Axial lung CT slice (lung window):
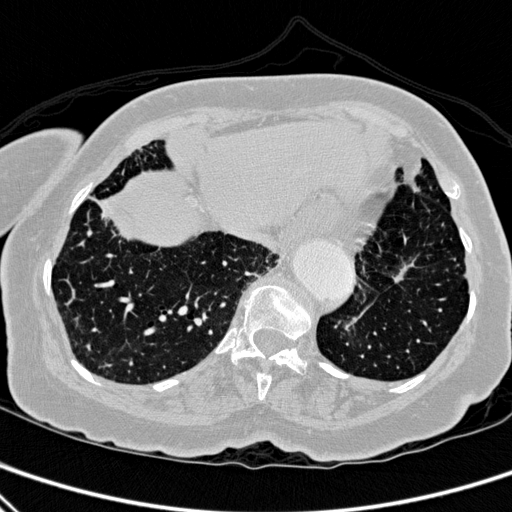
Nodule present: no